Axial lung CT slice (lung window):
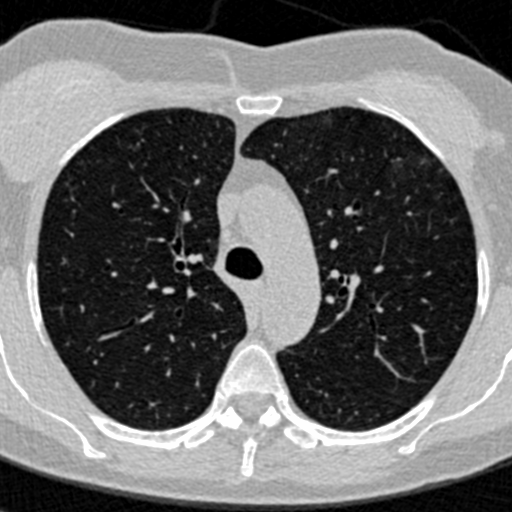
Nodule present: no